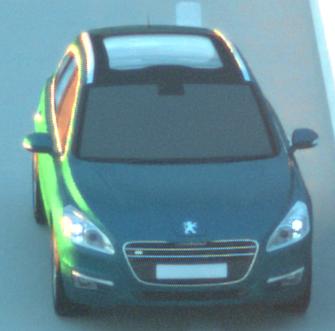
Make: Peugeot
Model: 508 SW 120 VTi
Detailed model: 508 (I) SW
Model produced from: 2011/03
Model produced until: 2014/05
Doors: 5
Color: blue
Road condition: dry road
Daytime: sunrise or sunset
Contrast: medium contrast